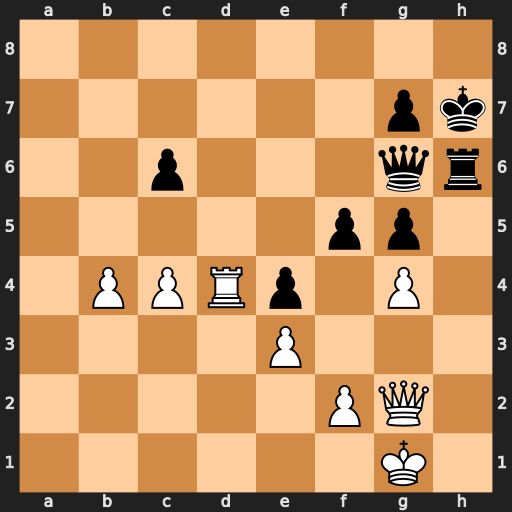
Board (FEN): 8/6pk/2p3qr/5pp1/1PPRp1P1/4P3/5PQ1/6K1
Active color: w
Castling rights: -
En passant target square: -
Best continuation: gxf5 Qxf5 Qxe4 Qxe4 Rxe4